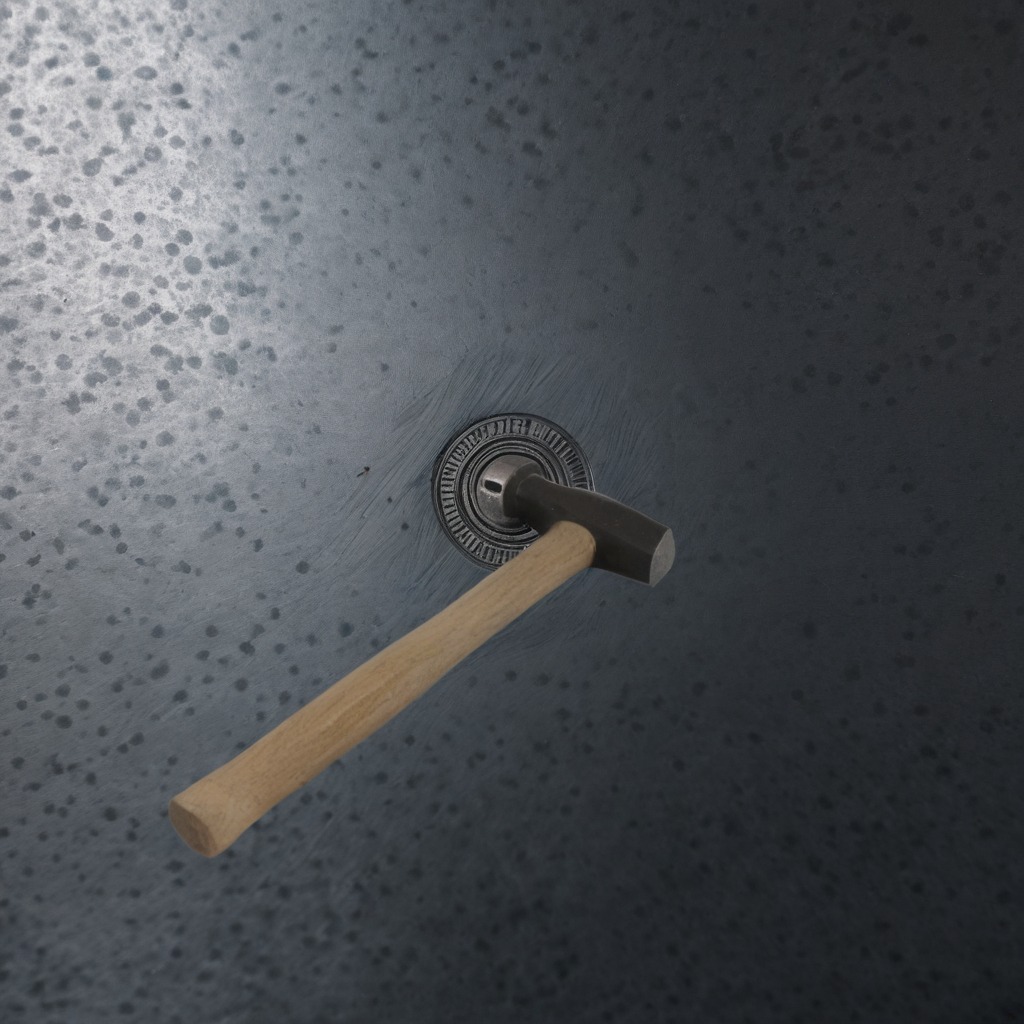
A hammer is lying on a cold steel table in a mining workshop.